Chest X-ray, AP view. Patient: 36 years old, sex F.
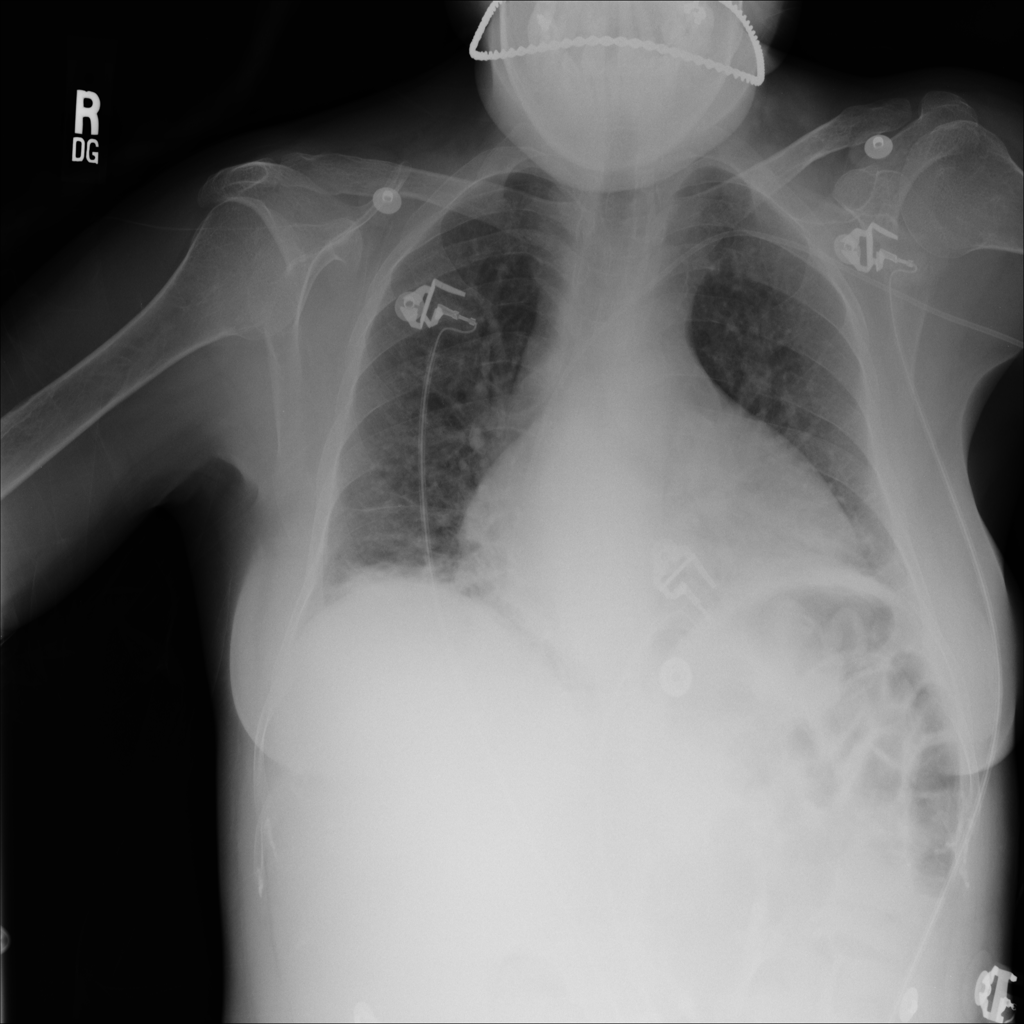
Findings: No Finding